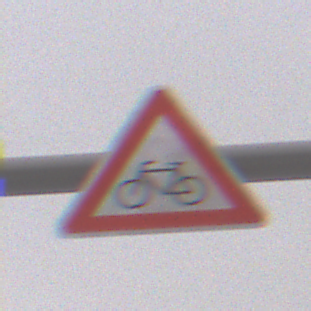
Verkehrszeichen: RadverkehrRechts
Umgebung: Outdoor, Nature
Tageszeit: Midday
Wetter: Overcast
Licht: Natural
Jahreszeit: Winter
Kontrast: LowContrast